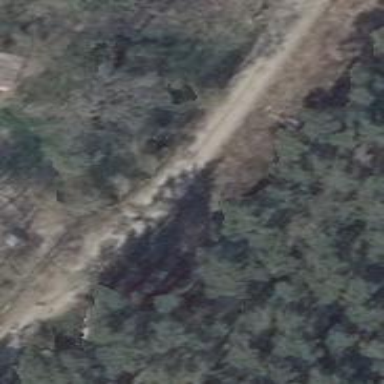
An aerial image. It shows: Gravel driveway with grade 2 track type.